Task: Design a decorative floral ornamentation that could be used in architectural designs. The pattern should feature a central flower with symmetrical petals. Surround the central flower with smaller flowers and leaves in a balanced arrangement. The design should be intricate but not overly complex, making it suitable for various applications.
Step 1340:
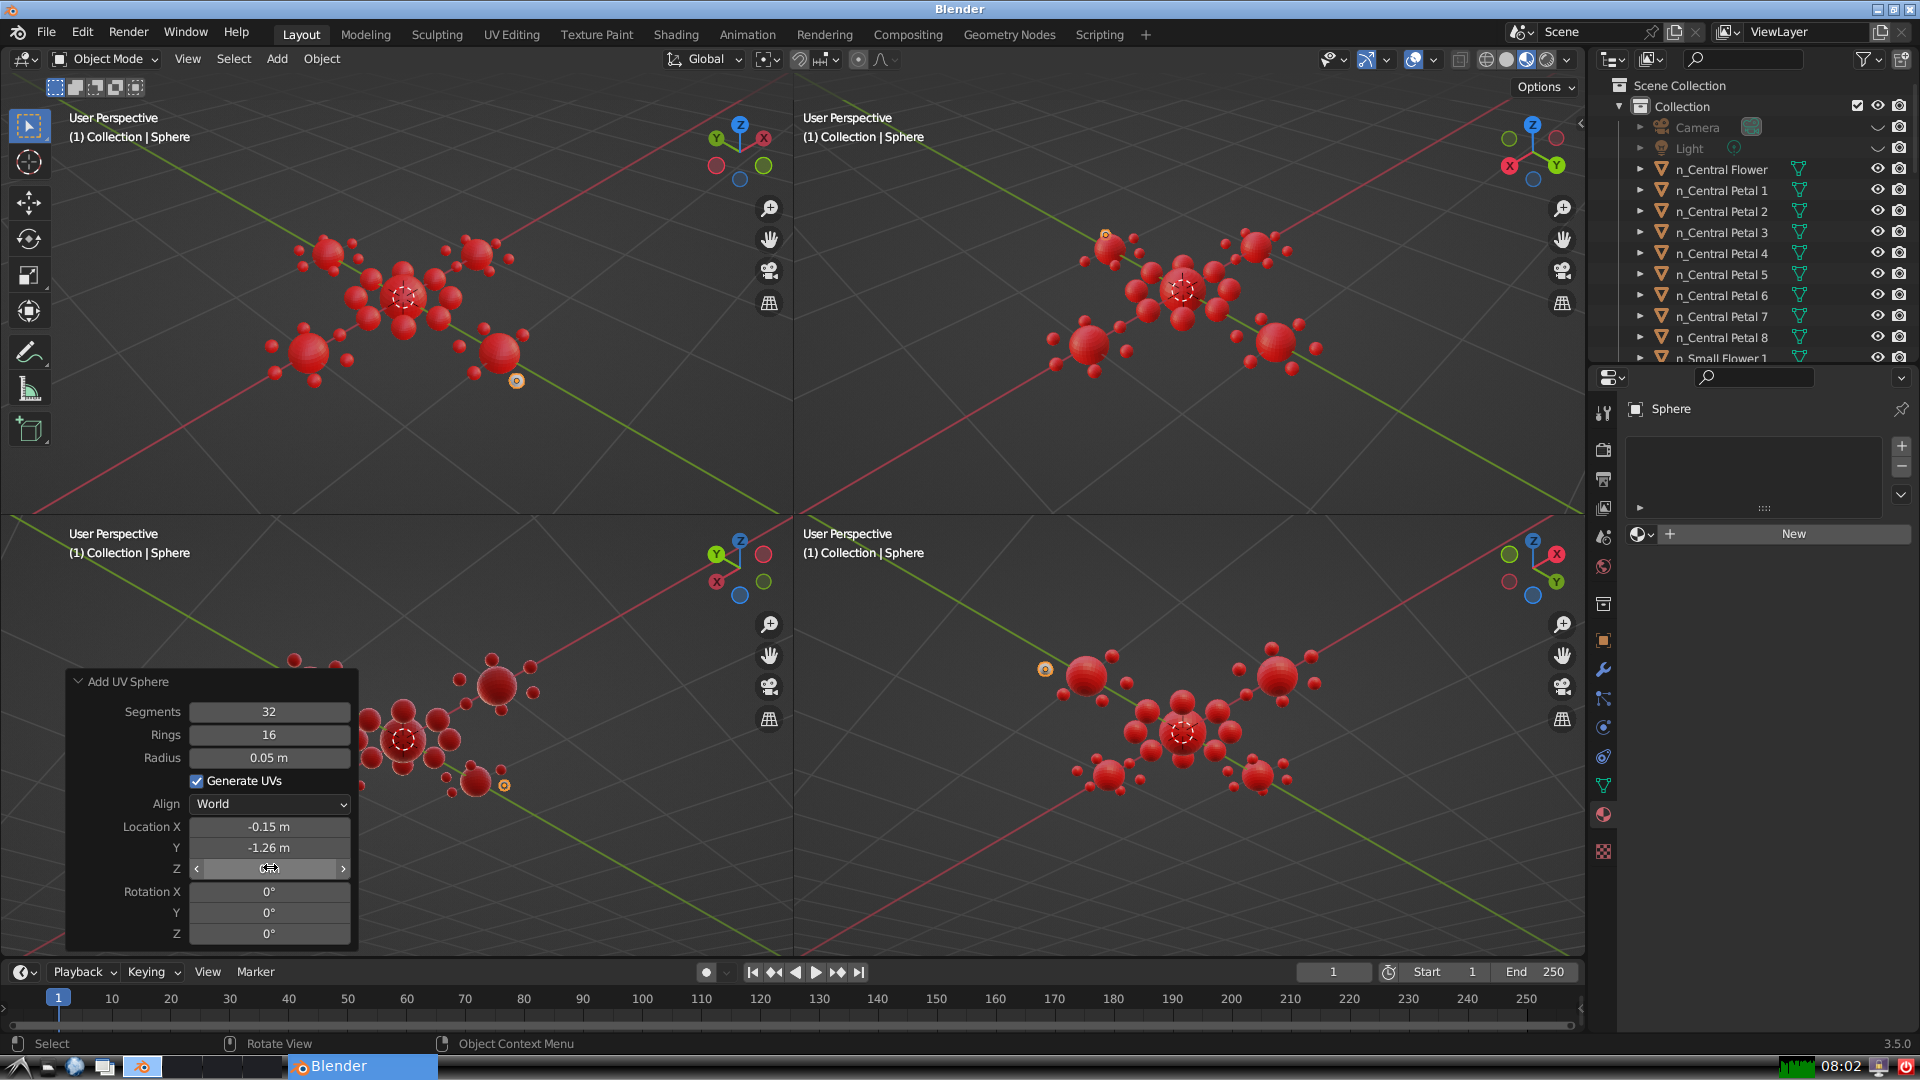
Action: {"mouse_move": [960, 540]}